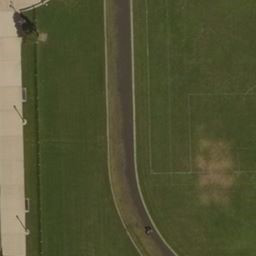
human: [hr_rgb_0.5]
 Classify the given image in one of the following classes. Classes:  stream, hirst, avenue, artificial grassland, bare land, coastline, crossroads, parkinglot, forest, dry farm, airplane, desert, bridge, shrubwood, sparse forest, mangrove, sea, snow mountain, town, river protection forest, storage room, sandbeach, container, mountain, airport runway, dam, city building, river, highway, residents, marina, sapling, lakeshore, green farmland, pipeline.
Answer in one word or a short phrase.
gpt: artificial grassland